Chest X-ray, PA view. Patient: 52 years old, sex F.
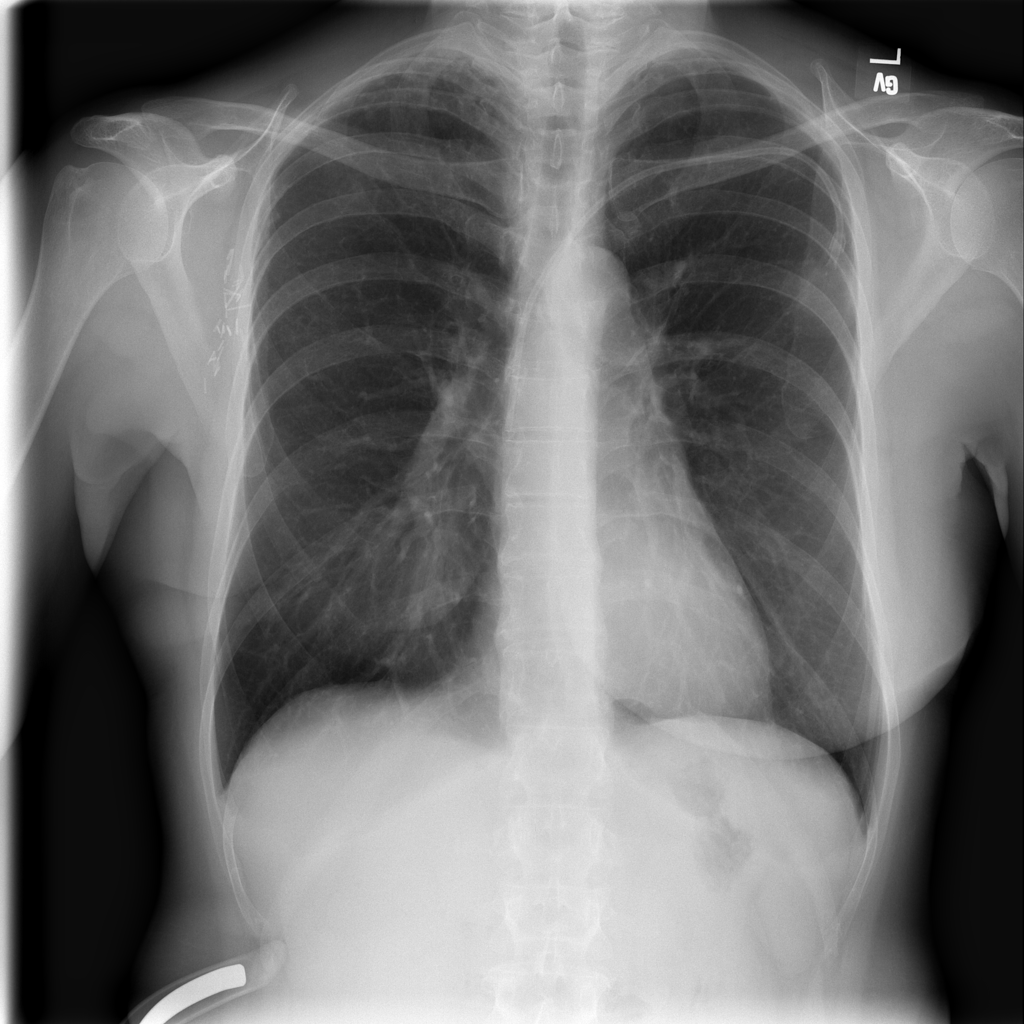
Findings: No Finding